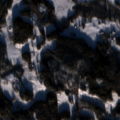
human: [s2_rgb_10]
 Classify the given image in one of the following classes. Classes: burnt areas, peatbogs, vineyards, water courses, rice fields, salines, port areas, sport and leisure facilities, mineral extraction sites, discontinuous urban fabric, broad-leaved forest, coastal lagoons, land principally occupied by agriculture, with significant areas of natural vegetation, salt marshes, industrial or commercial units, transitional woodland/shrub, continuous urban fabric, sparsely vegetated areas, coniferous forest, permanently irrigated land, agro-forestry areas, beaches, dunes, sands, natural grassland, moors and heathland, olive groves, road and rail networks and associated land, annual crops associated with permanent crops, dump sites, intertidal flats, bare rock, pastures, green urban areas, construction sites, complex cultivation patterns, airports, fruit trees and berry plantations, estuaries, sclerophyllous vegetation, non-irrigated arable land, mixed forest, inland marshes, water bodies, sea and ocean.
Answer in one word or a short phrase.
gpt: land principally occupied by agriculture, with significant areas of natural vegetation, coniferous forest, mixed forest, transitional woodland/shrub